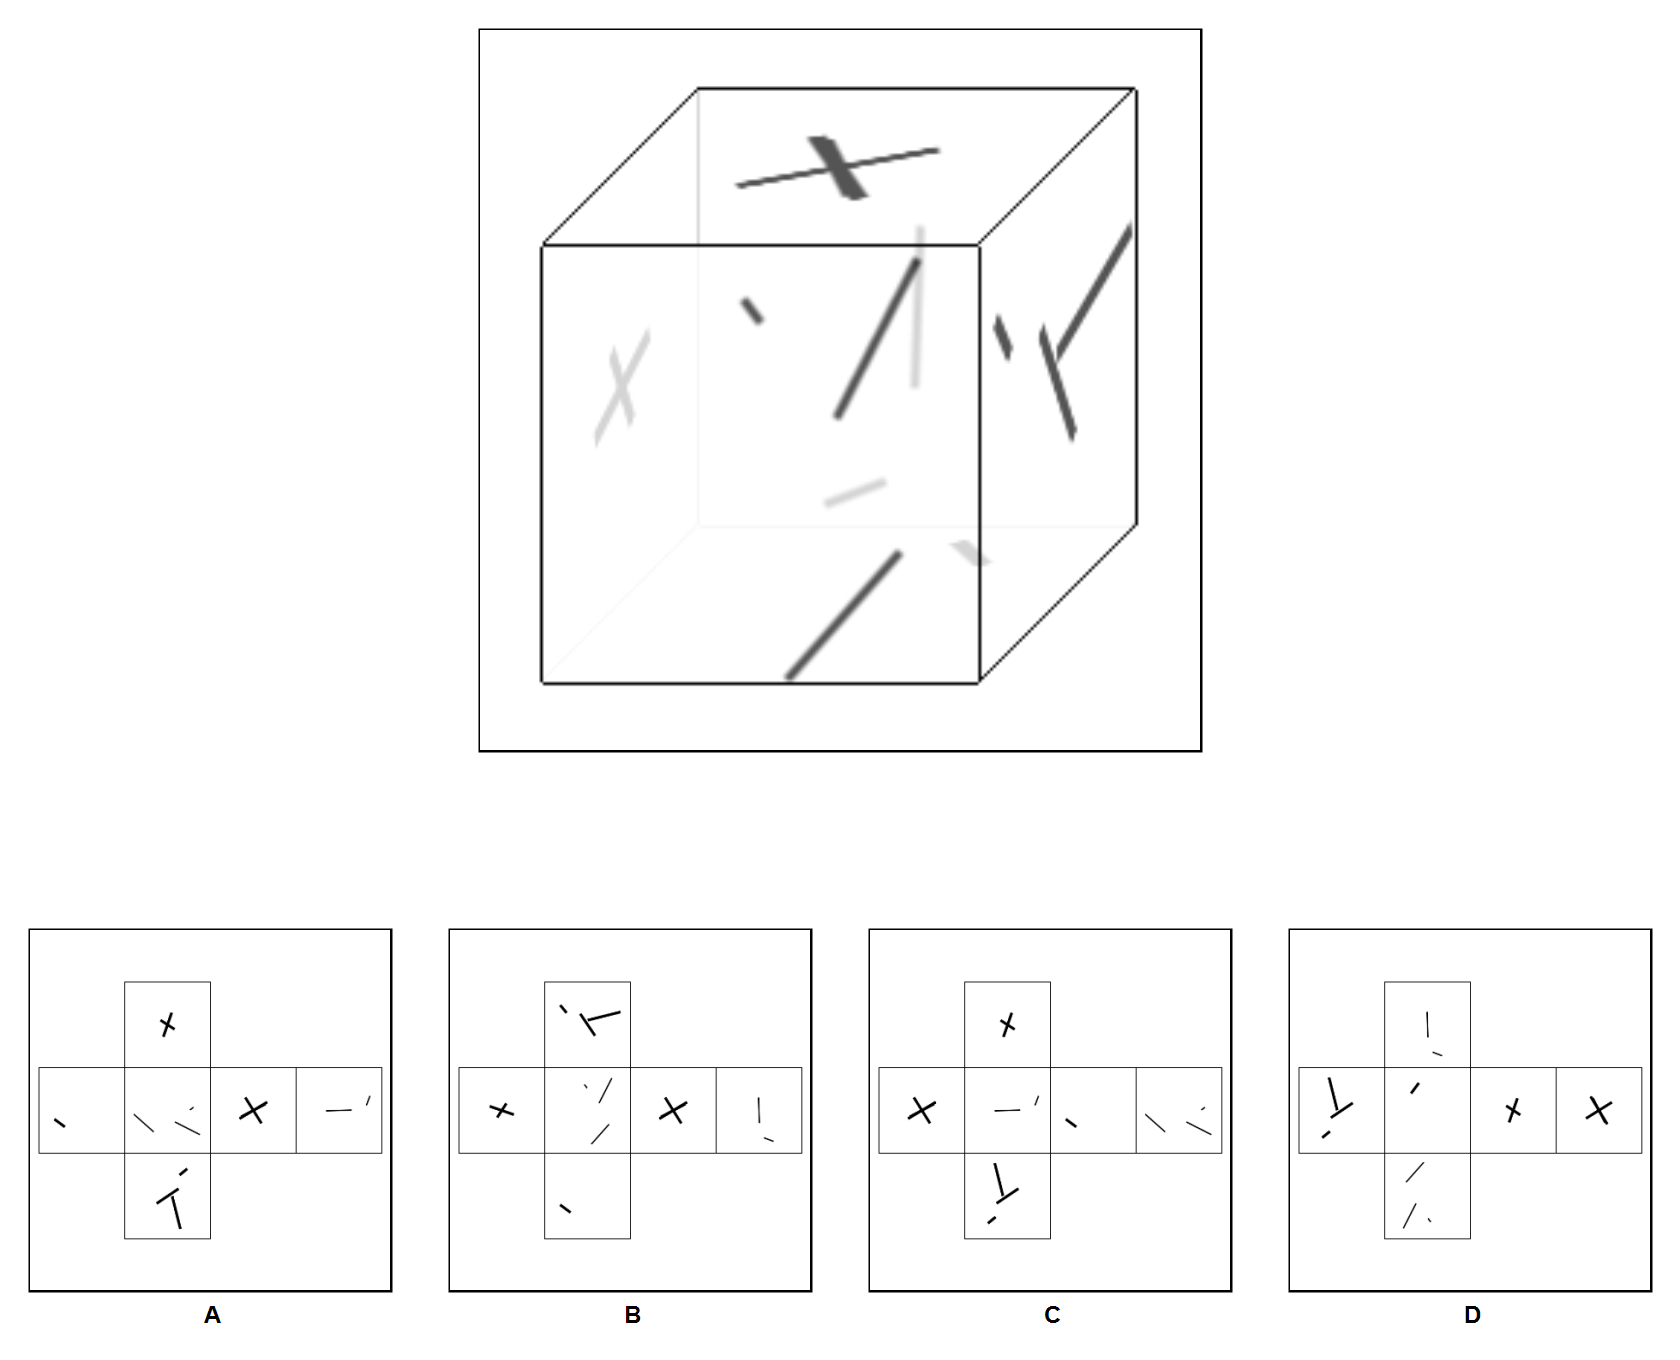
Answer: B